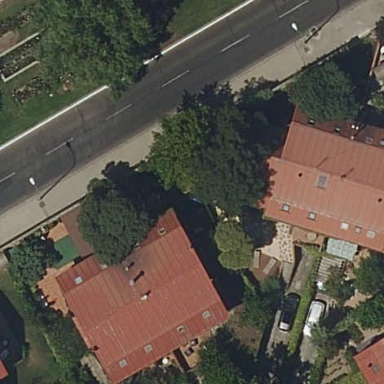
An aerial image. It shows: Terrace building.